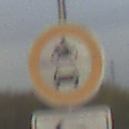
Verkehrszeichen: VerbotKraftfahrzeuge
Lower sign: RichtungsangabeDurchPfeile2
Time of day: SunriseSunset
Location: Outdoor (Urban)
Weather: PartlyCloudy
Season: NotSpecified
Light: Natural